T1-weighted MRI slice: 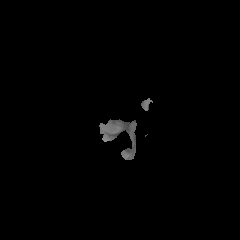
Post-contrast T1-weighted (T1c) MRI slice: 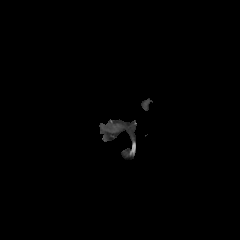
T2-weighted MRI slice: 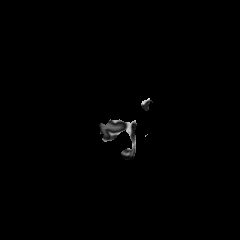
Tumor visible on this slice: yes